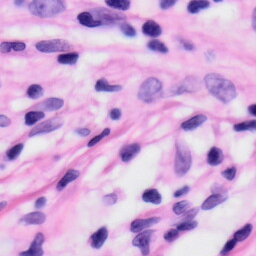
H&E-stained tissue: Skin